Question: Sometimes i need to write things on a location of screen (ex: 10th column and 20th row). I searched on the net and found it is done with using windows handler which is using windows.h.
Yes, using handles are fast but somewhat complex so i wrote a class that uses only printf(string) and changes the string in a way that it fits to screen and every printf command fills the entire 80x24 console screen. The class imitates QBasic's CLS , LOCATE x,y and PRINT commands.
Is there a simpler way to reach any location in screen and put a char or a dot(drawing) without using windows handle or a slow class like mine?

My QBASIC class is so slow that i can use it only several times per second.
VC++ 10.0 windows XP
Thanks for your time.
Here is my class and some examples:
'''
// print_test.cpp : Defines the entry point for the console application.
//
#include "stdafx.h"
#include<stdio.h>
#include<stdlib.h>
#include<string.h>
class QBASIC
{
public:
QBASIC()
{
for(int i=0;i<(80*23);i++)
{
default_fill[i]=' ';
current_fill[i]=' ';
}
default_fill[80*23]=NULL;
current_fill[80*23]=NULL;
row=0;
column=0;
window_number=0;
}
void locate(int x,int y)
{
row=y;
column=x;
return;
}
void print(char* text)
{
int length=strlen(text);
for(int i=0;i<length;i++)
{
current_fill[row*80+column+i]=text[i];
}
row++;
column=0;
printf("%s",current_fill);
return;
}
void cls()
{
for(int i=0;i<(80*24);i++)
{
current_fill[i]=default_fill[i];
}
column=0;
row=0;
printf("%s",current_fill);
}
void window(int x1,int y1,int x2,int y2,char*text,int id)
{
//178 wall code
window_buffer[window_number]=new unsigned char[1000];
window_number++;
for(int i=x1;i<(x2+1);i++)
{
current_fill[i+80*y1]=178;
current_fill[i+80*y2]=178;
}
for(int j=y1;j<(y2+1);j++)
{
current_fill[x1+80*j]=178;
current_fill[x2+80*j]=178;
}
int length=strlen(text);int temp_row=0;int temp_column=0;
for(int i=0;i<length;i++)
{
if(current_fill[(x1+1+temp_column)+(y1+1+temp_row)*80+i]!=178)
{
current_fill[(x1+1+temp_column)+(y1+1+temp_row)*80+i]=text[i];
}
else
{
temp_row++;
temp_column=-i;
current_fill[(x1+1+temp_column)+(y1+1+temp_row)*80+i]=text[i];
}
}
printf("%s",current_fill);
return;
}
private:
unsigned char default_fill[80*23+1000];
unsigned char current_fill[80*23+1000];
int row,column;
unsigned char *window_buffer[10];//max windows number=10
int window_number;
};
int main()
{
QBASIC *mimic=new QBASIC();
mimic->cls();
mimic->locate(25,10);
mimic->print("x <--here is 26th column and 11th row");
mimic->locate(5,4);
mimic->print("x <--here is 6th column and 5th row");
mimic->locate(0,0);
mimic->print("x <--here is origin");
mimic->print("x <--here is sequantial print after");
mimic->print("x <--here is another");
int window_id_1=0,window_id_2=1;
mimic->window(20,5,28,9,"this is a window",window_id_1);
mimic->window(10,18,70,22,"this is another window from 10,18 to 70,22",window_id_2);
delete mimic;
getchar();// waiting to see the screen before exiting. press enter to continue
return 0;
}
'''
i think theres no solution.
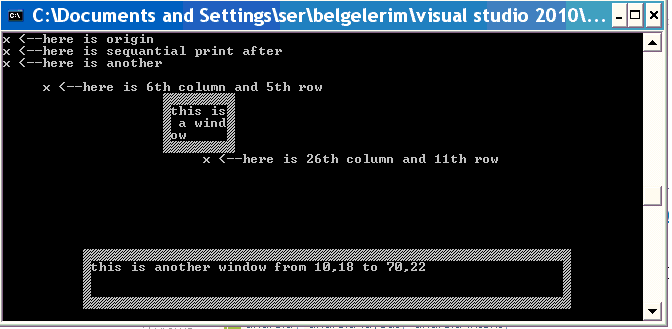
Answer: Ok, I will continue using handles again.
'''
void LOCATE(int x, int y)
{
COORD newPosition = { x, y };
HANDLE h = GetStdHandle(STD_OUTPUT_HANDLE);
SetConsoleCursorPosition(h, newPosition);
}
'''